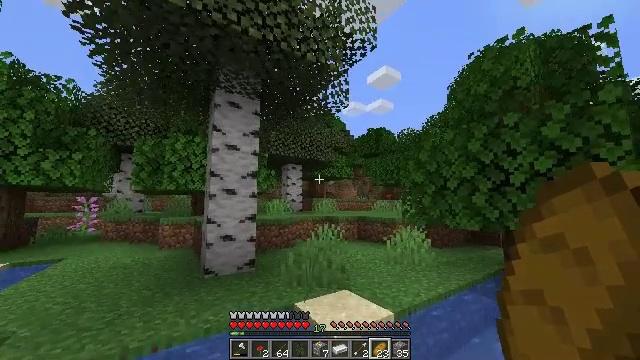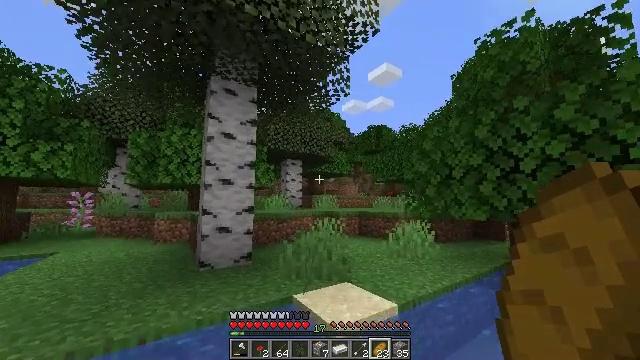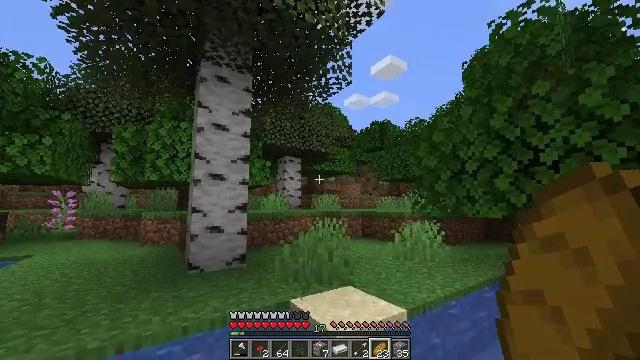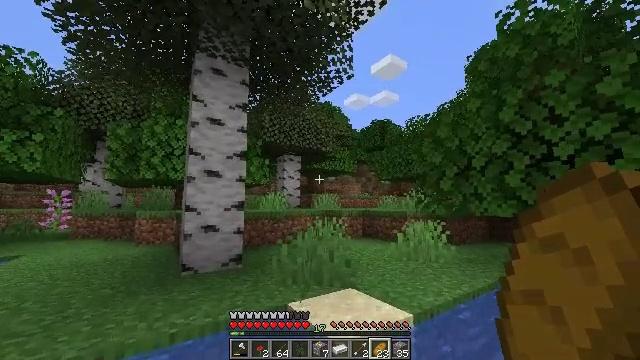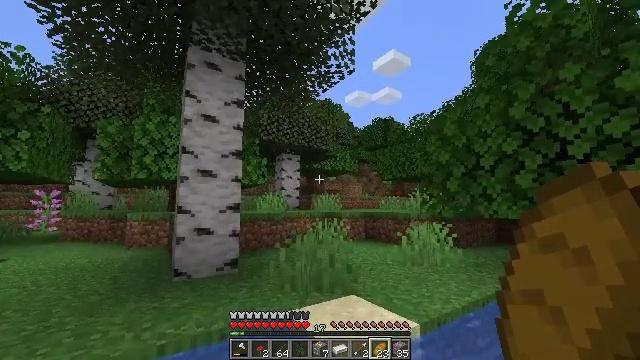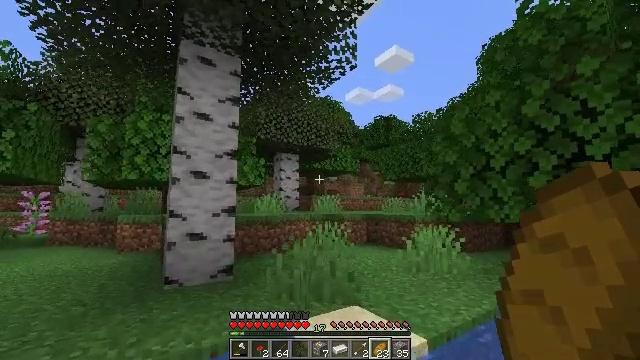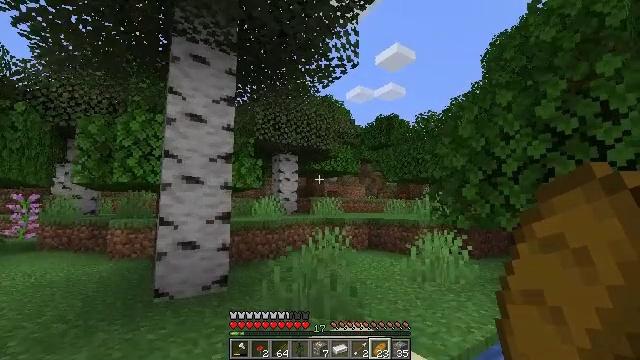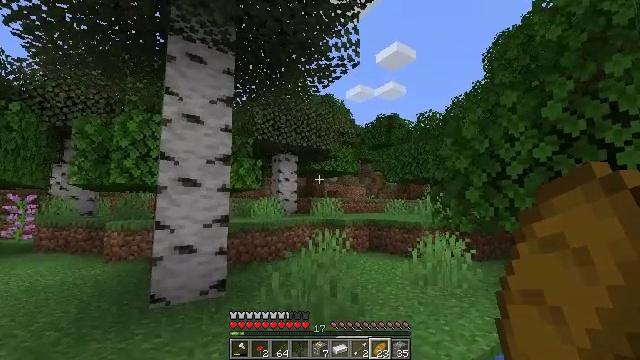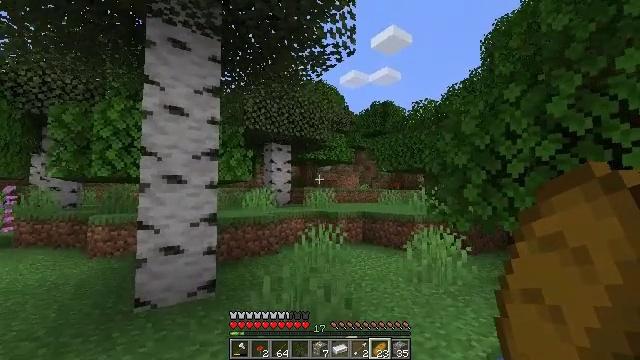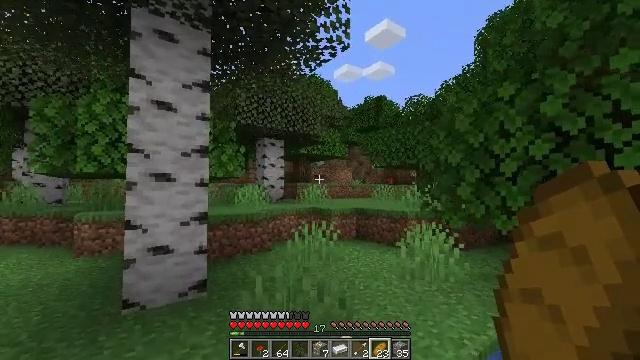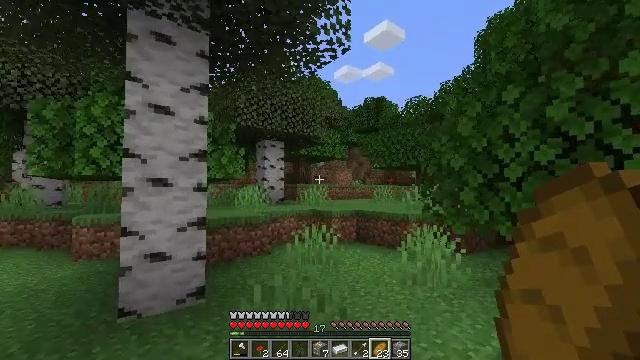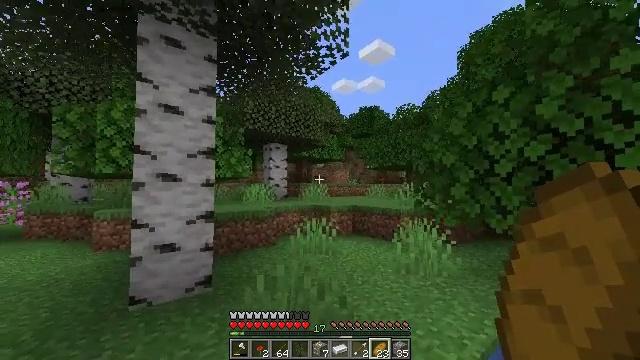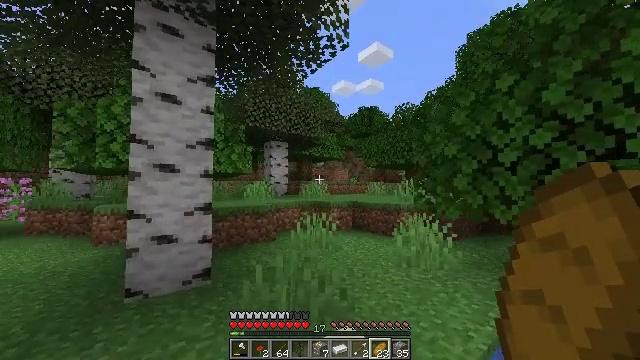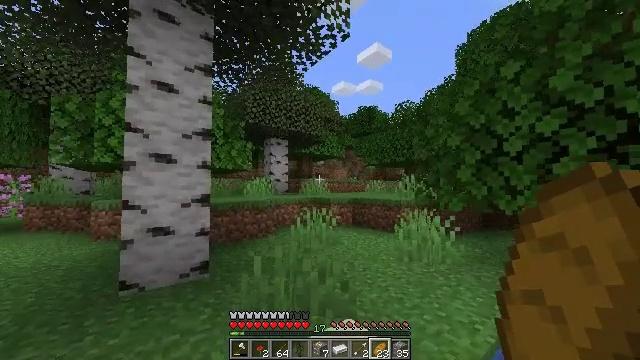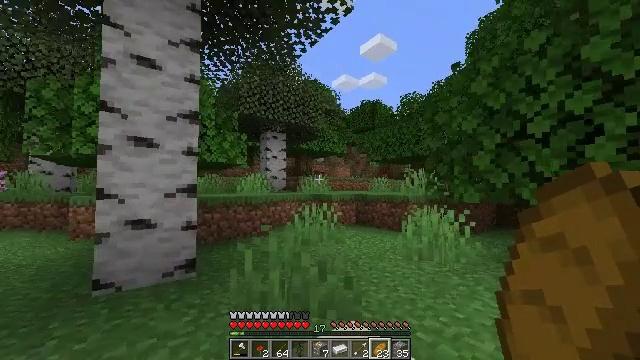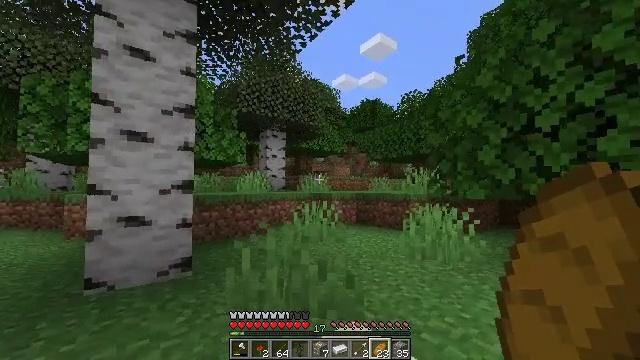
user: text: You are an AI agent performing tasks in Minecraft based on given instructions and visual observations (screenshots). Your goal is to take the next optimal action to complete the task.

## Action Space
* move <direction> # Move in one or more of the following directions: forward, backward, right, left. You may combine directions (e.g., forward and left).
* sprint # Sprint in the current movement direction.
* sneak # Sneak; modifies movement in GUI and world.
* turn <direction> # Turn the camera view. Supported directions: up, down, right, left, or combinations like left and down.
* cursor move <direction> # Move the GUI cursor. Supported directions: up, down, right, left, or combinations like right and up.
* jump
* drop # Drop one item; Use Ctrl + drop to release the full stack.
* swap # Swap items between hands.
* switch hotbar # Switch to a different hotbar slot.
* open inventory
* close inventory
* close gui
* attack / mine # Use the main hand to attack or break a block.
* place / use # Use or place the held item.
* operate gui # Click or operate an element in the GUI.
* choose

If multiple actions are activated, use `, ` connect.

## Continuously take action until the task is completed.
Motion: motion action
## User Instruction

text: Gather grass block for landscaping.
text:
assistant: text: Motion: move forward, sprint, jump
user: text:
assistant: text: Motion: move forward, sprint, jump
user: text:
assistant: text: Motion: move forward, sprint, jump
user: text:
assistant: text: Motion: move forward, sprint, jump
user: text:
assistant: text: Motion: move forward, sprint, jump
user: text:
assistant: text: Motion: move forward, sprint, jump
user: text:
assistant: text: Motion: move forward, sprint, jump
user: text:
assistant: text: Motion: move forward, sprint, turn right and down, jump
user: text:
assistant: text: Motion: move forward, sprint, turn right and down, jump
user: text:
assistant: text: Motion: move forward, sprint, jump
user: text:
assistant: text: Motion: move forward, sprint, jump
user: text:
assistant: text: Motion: move forward, sprint, jump
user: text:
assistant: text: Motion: move forward, sprint, jump
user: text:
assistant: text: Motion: move forward, sprint, jump
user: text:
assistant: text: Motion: move forward, sprint, jump
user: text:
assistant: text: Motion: move forward, sprint, jump
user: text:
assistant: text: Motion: move forward, sprint, jump
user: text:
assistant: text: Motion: move forward, sprint, jump
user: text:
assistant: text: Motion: move forward, sprint, jump
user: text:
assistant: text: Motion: move forward, sprint, jump
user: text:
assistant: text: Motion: move forward, sprint, jump
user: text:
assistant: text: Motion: move forward, sprint, jump
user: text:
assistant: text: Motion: move forward, sprint, jump
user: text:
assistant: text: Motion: move forward, sprint, jump
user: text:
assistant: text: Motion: move forward, sprint, turn right and down, jump
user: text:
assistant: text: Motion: move forward, sprint, turn right and down, jump
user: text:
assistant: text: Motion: move forward, sprint, turn right and down
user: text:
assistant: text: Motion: move forward, sprint, turn right and down
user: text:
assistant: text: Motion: move forward, sprint, turn right and down
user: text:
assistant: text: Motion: move forward, sprint, turn right